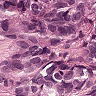
Metastatic tissue present: yes